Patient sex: M
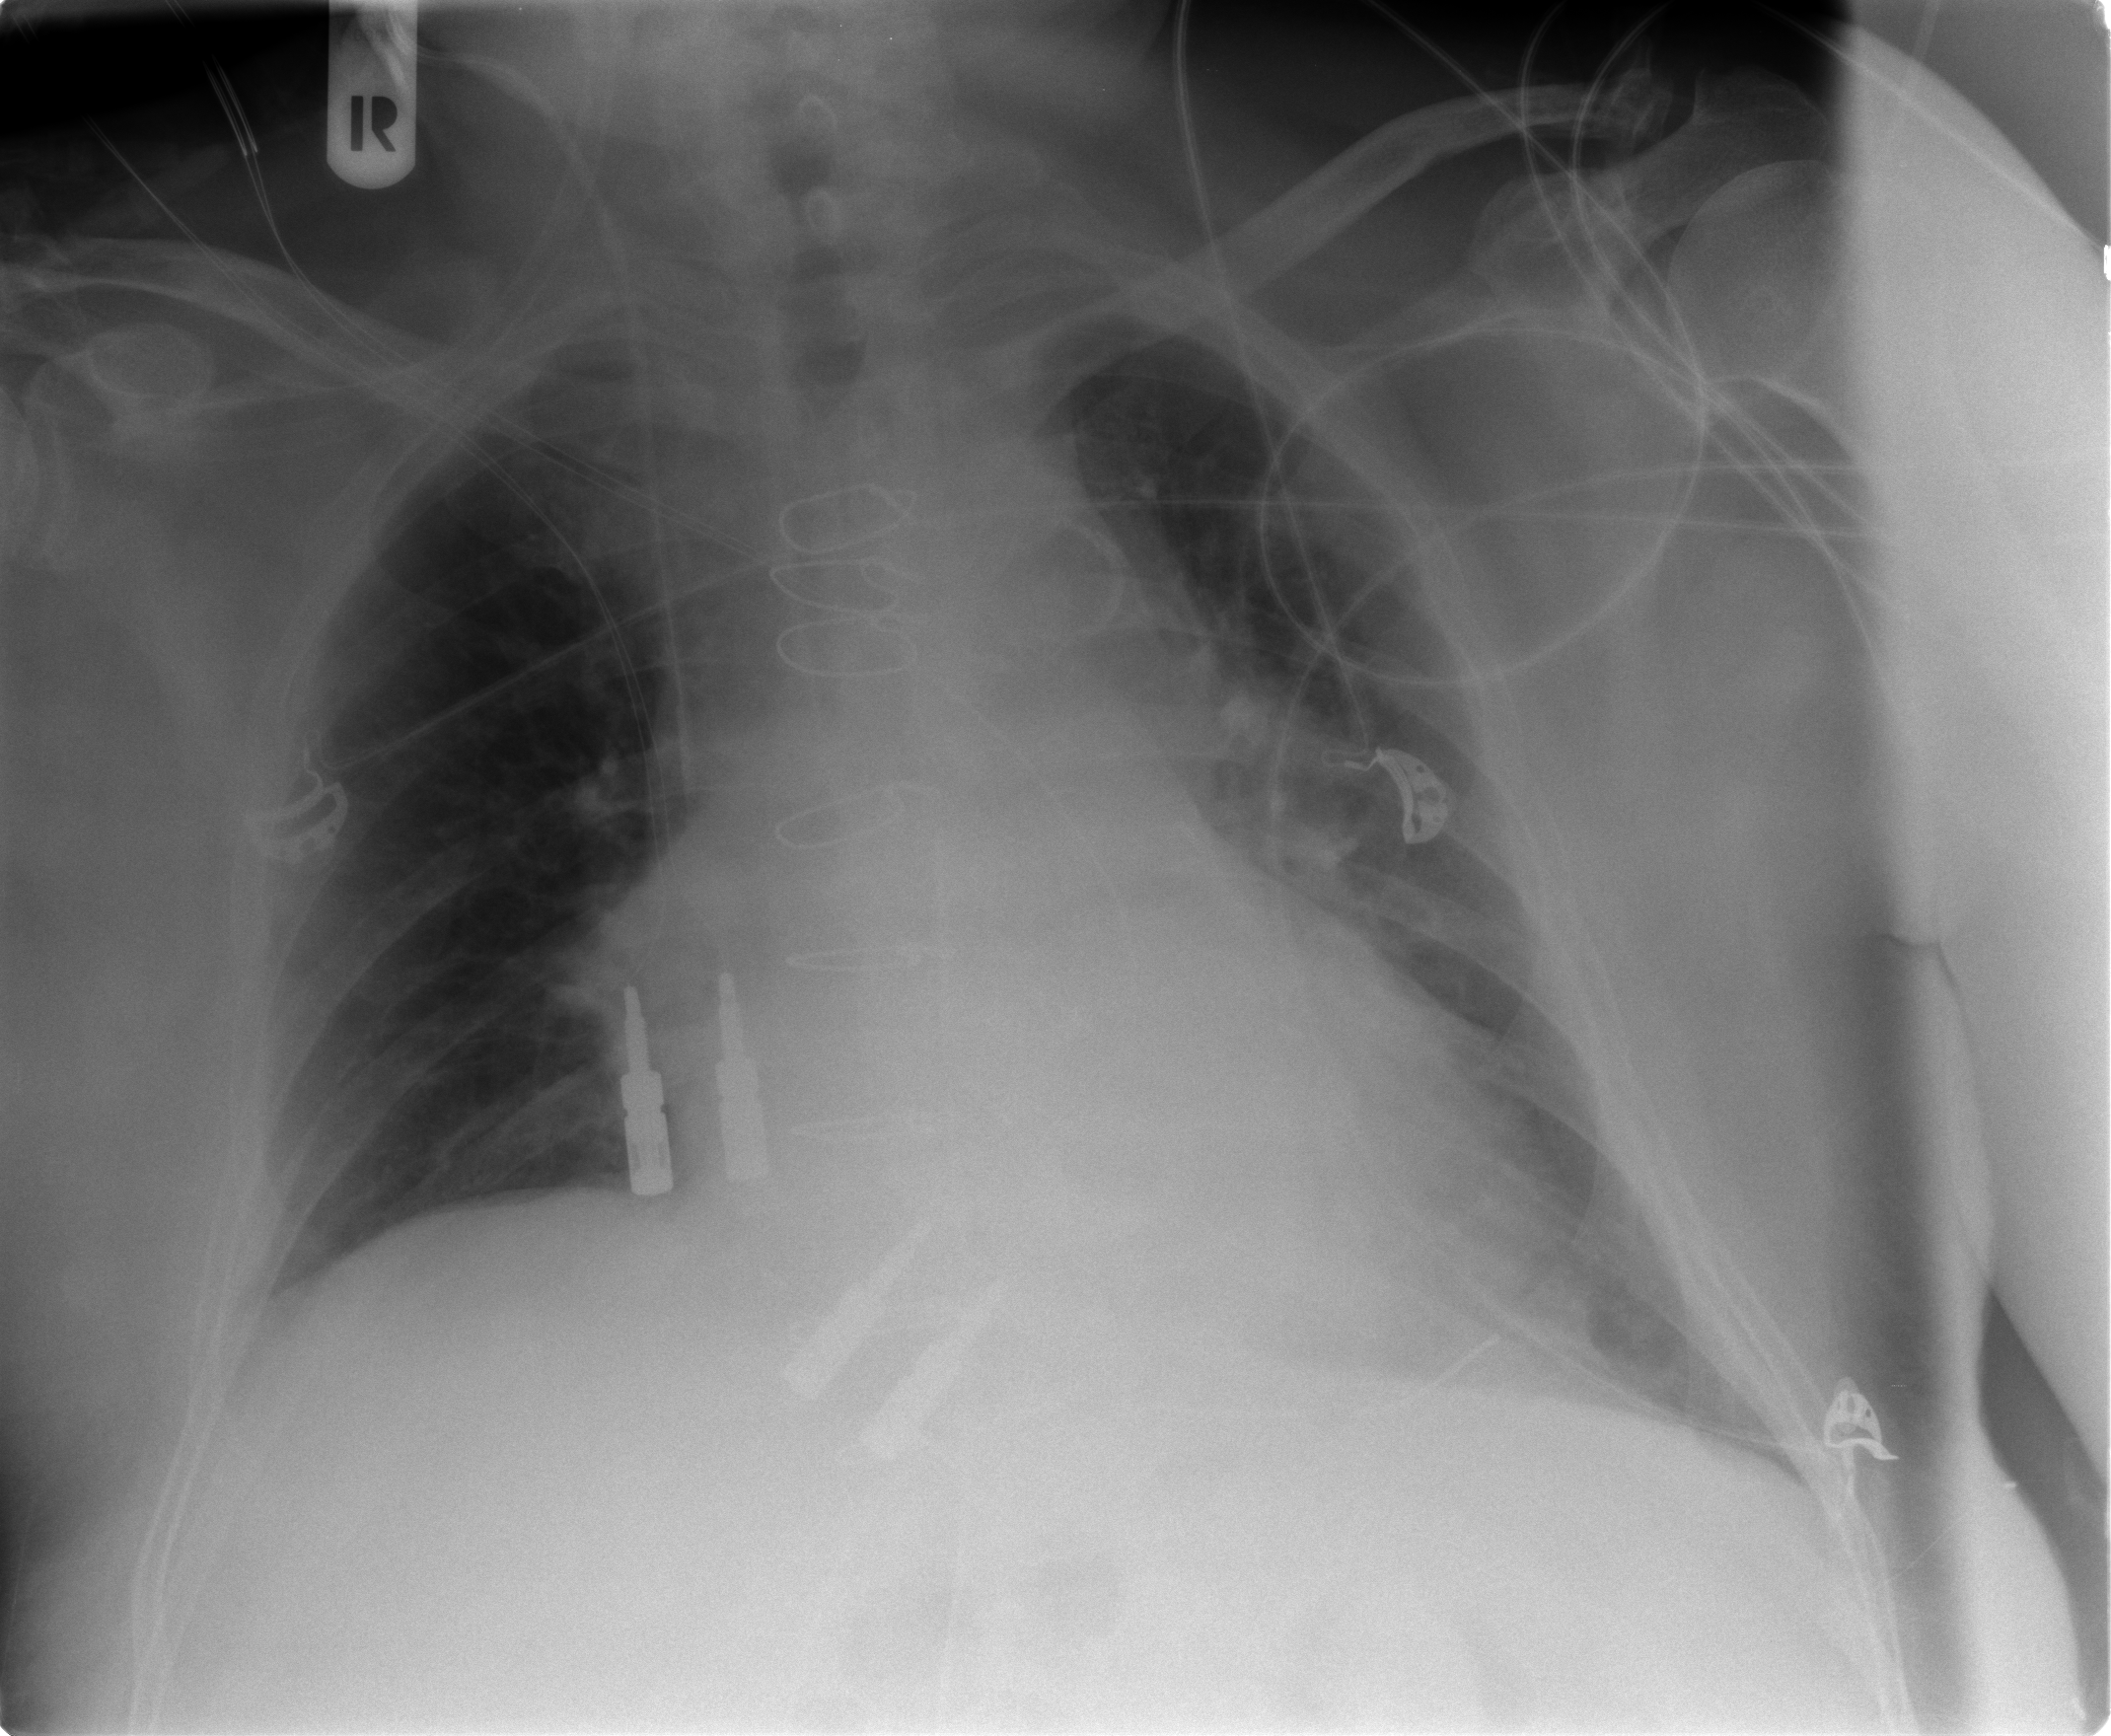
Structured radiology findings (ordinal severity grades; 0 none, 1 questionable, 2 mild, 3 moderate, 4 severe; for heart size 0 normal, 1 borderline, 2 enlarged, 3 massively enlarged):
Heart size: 1
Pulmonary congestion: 2
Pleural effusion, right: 0
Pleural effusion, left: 0
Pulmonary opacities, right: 0
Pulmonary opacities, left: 1
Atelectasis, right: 2
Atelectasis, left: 2